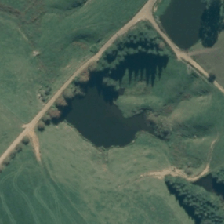
Land cover: lake_pond